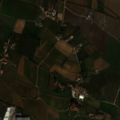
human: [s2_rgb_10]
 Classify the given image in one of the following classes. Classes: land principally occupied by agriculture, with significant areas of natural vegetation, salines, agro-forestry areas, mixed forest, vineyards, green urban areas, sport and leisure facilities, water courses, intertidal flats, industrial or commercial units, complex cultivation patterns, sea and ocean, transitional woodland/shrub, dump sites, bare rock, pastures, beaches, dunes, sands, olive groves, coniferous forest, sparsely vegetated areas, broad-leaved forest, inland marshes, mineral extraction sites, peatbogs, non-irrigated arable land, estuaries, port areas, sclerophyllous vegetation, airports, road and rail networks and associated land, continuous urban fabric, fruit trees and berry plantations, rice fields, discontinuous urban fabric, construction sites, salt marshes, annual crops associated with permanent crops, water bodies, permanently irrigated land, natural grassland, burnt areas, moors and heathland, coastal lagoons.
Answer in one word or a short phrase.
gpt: industrial or commercial units, permanently irrigated land, vineyards, complex cultivation patterns